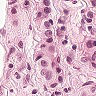
Metastatic tissue present: yes